Question: I have a form where the end user can select various options to create a hardware device listing. I would like to hide specific fields (IP Allocations) in a DIV when no value is selected in a Select Box (default), but once they choose a value in the Select Box, I want to show the DIV containing the extra fields. Can I do this and repopulate the contents of the hidden fields by calling a PHP function from the JS?
'''
<fieldset style="width:30%; float:left;">
<label>IP Allocation</label>
<select name="ipv4b" style="width:92%;">
<?php
$ipv4_values = array("id", "ip");
display_options_list($ipv4_values, "ipv4", "id", true);
?>
</select>
</fieldset>
'''

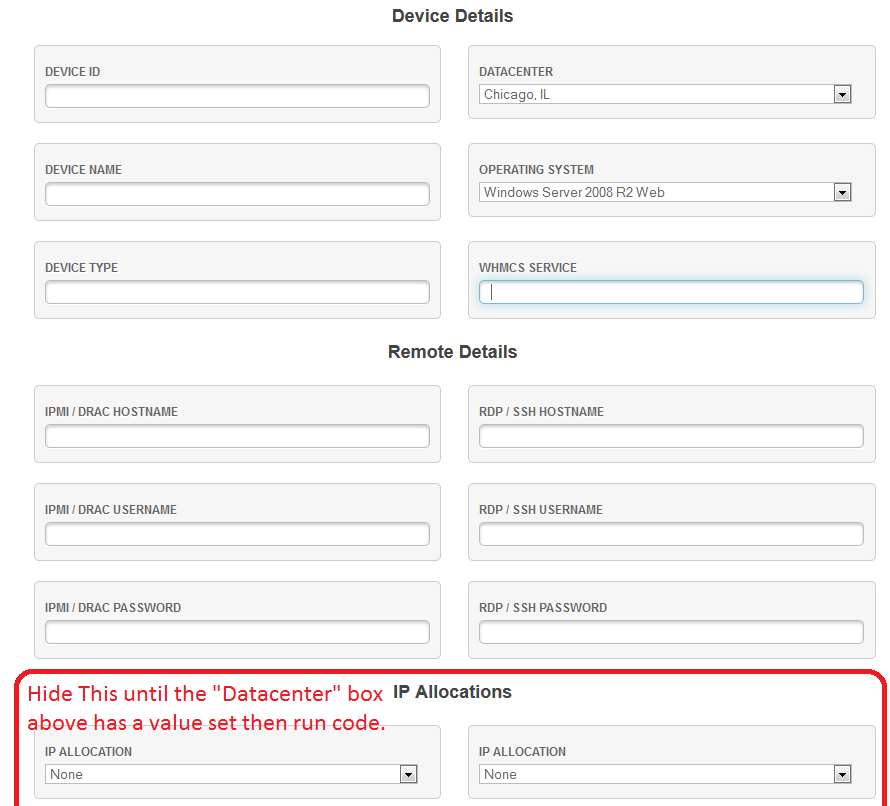
Answer: You'd be better off hiding it by default and then showing it.
This is the most basic way of doing it:
'''
// I'm just assuming here, I don't know the class, name or etc of
// your select list
$('select[name="datacenter"]').change(function()
{
// Check if it's empty
if($(this).val() != '')
{
// Again, I'm assuming here since I don't know the name of your class
$('.ip-allocation-div').show();
}
else
{
// No value set, hide it.
$('.ip-allocation-div').show();
}
});
'''
As for calling a PHP function through JavaScript, you'd need to make an <URL> call for that.
Here is a basic example:
'''
$.ajax(
{
url: 'path/to/page.php',
// This should be an object of data you want to send,
// remove if no data will be sent
data: {},
type: 'POST',
// Your callback function
success: function(response)
{
// Do something with the data
}
})
'''